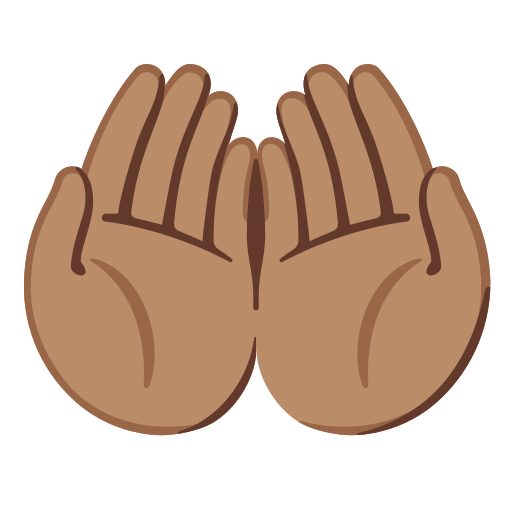
Emoji: 🤲🏽